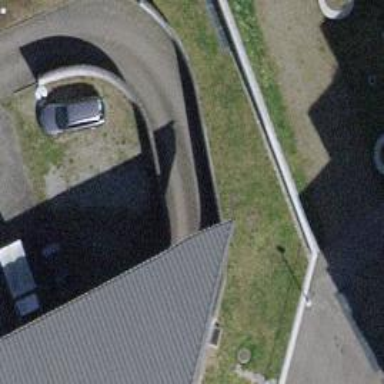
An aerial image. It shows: Parking entrance.